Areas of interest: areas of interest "Home Appliance and Electronics Store"
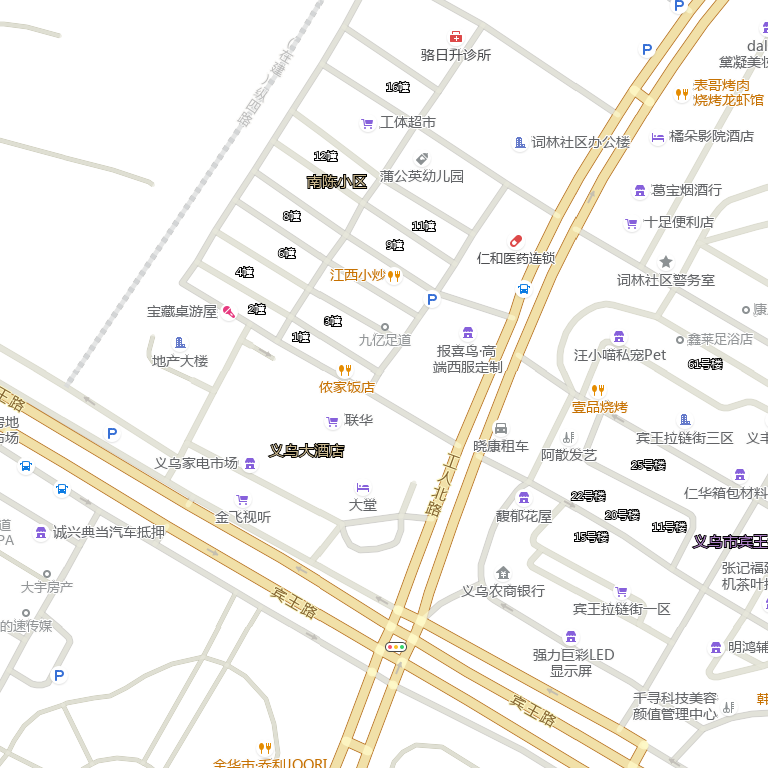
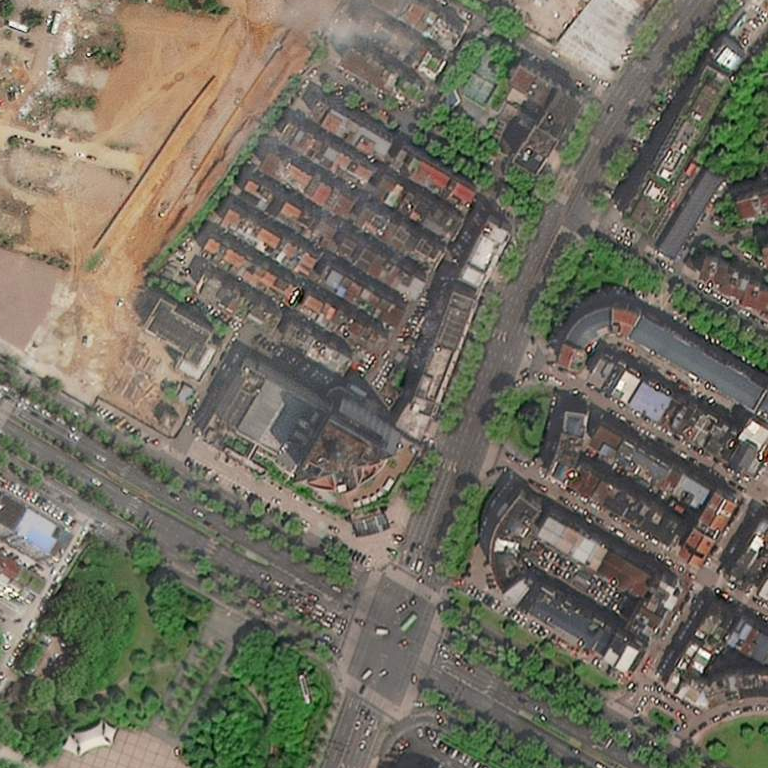